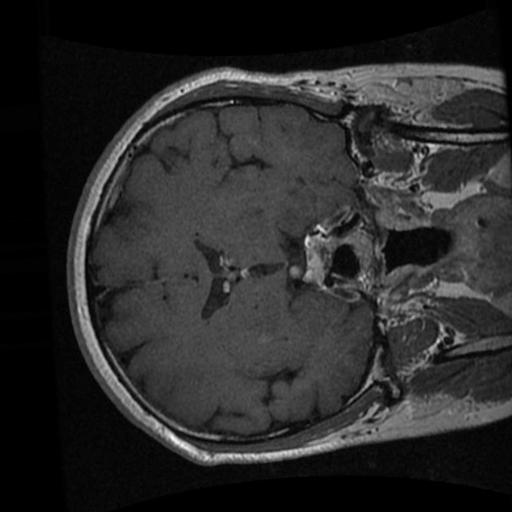
Label: brain_tumor